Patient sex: M
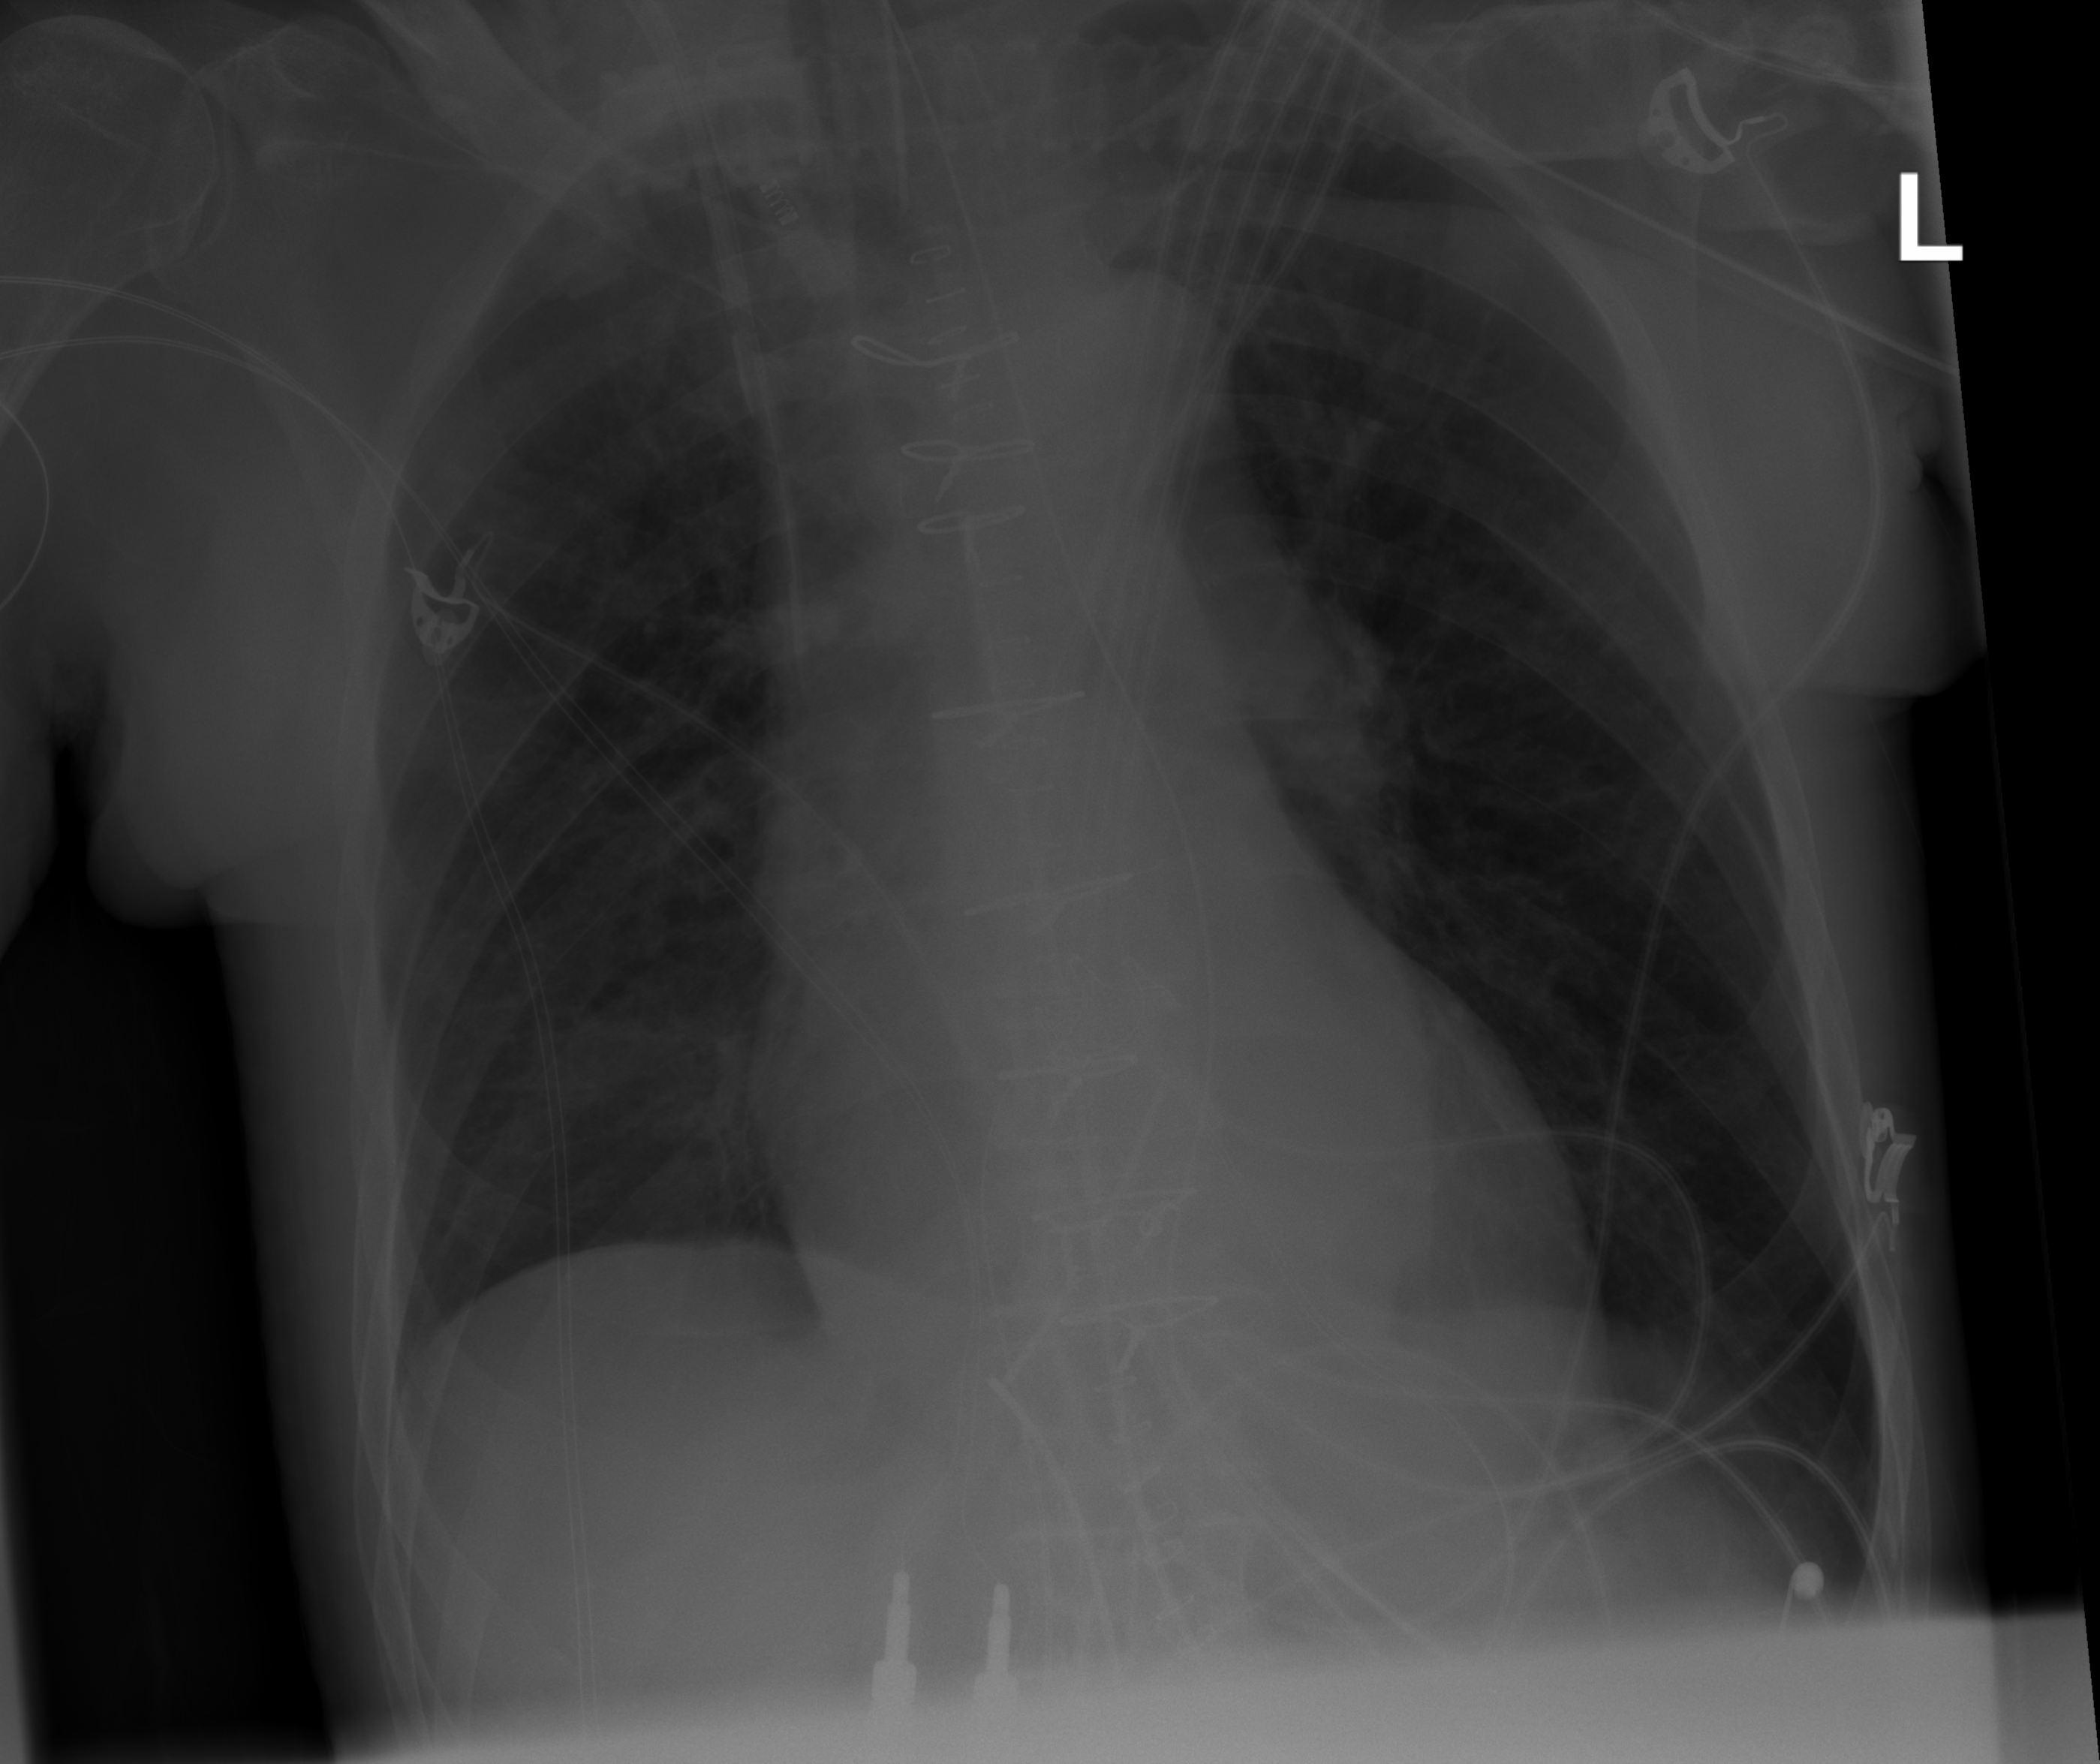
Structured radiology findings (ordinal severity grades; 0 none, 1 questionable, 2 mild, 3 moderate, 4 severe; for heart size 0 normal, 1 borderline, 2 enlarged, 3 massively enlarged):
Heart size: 0
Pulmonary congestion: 0
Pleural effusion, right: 0
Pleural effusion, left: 0
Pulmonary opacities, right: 0
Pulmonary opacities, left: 0
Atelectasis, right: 1
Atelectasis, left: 1